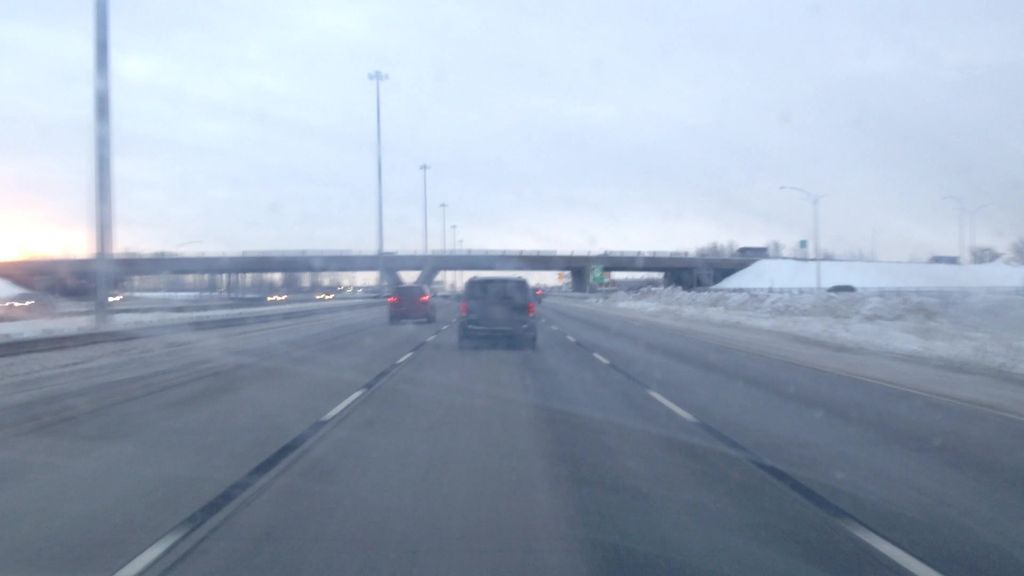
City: montreal